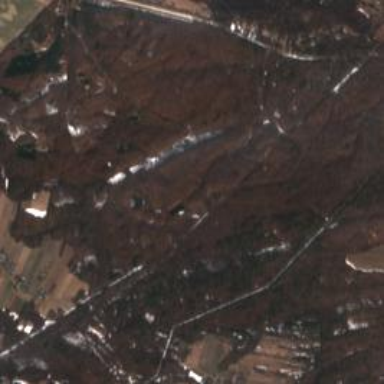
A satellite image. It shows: Ravine in the valley.